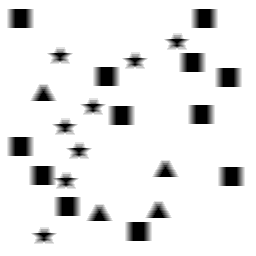
Squares: 12
Triangles: 4
Stars: 8
Total shapes: 24